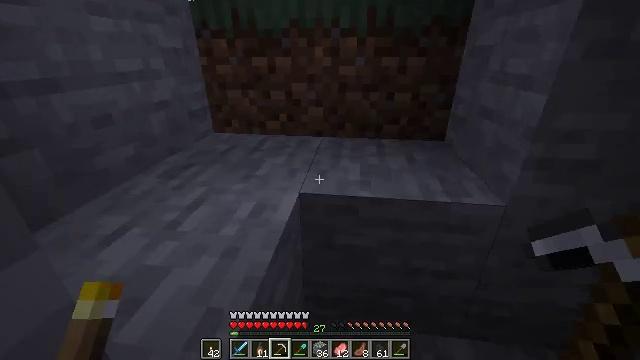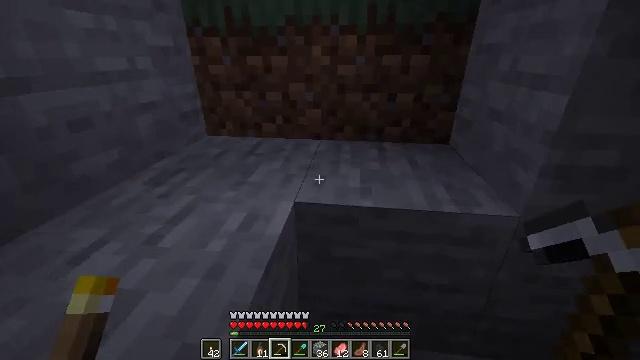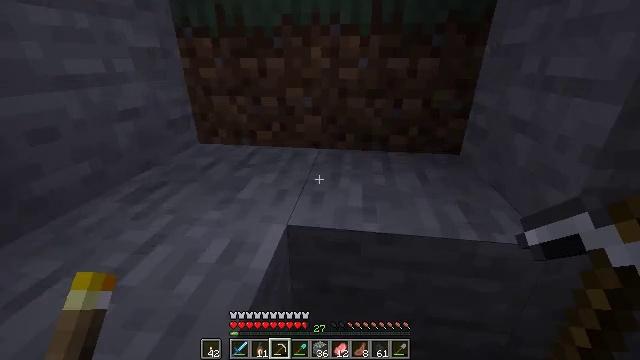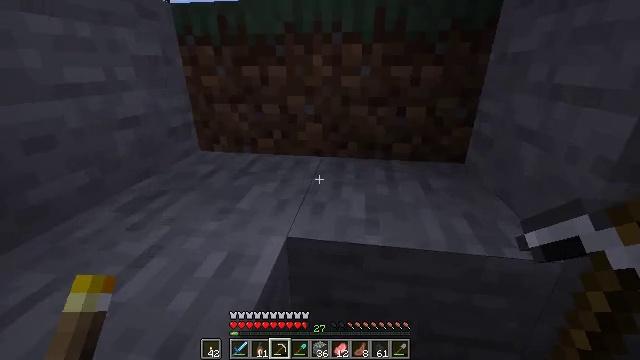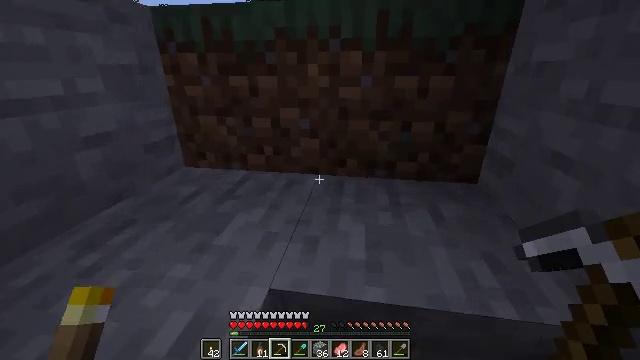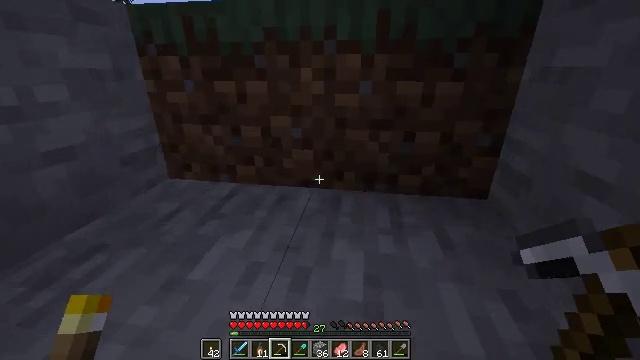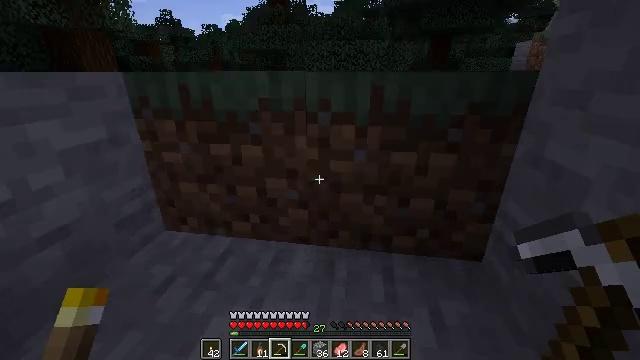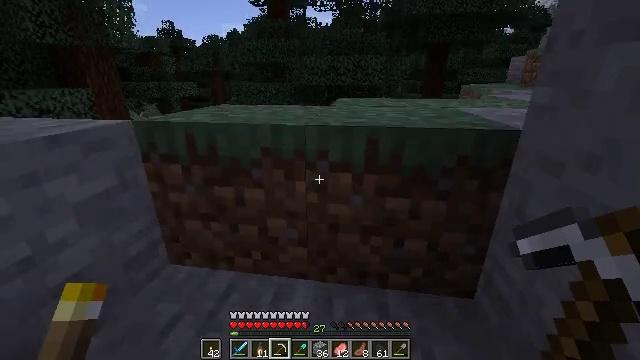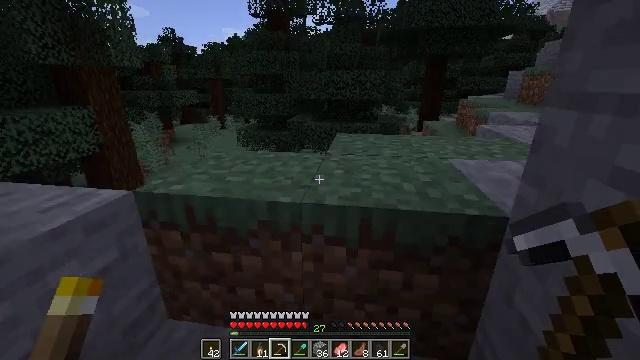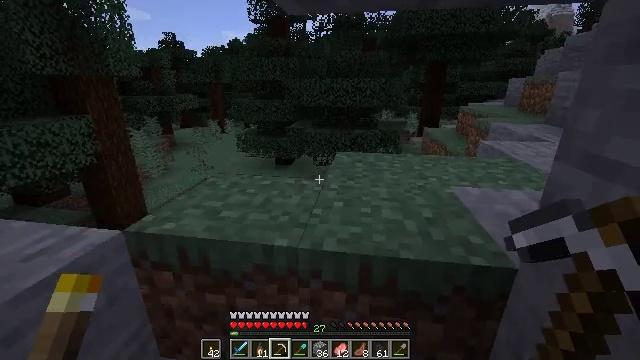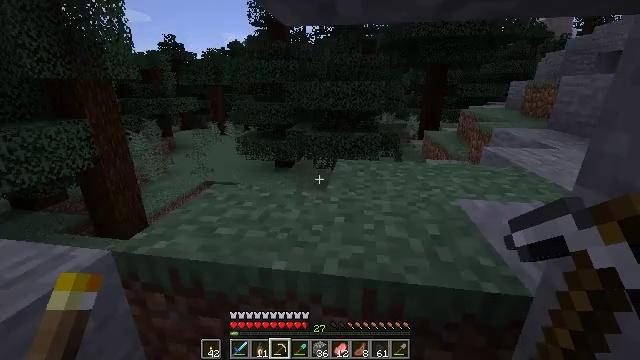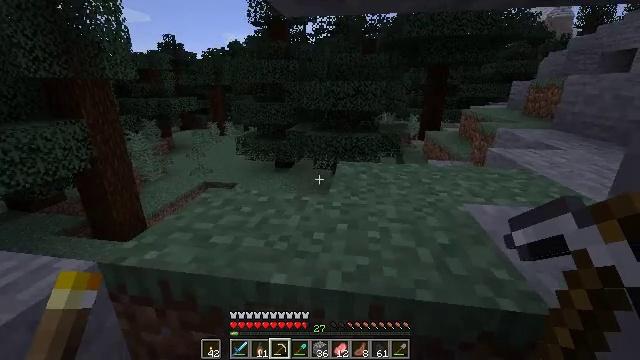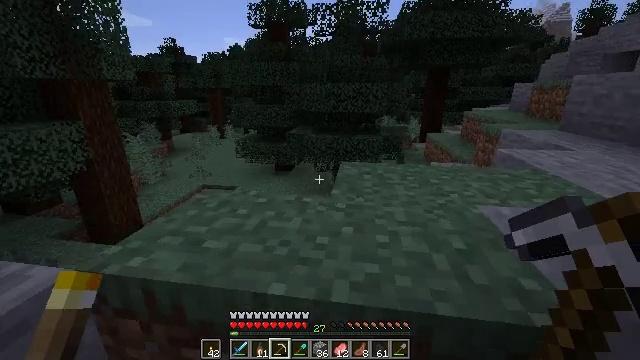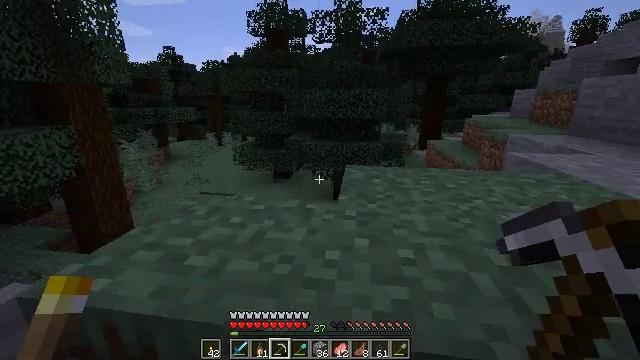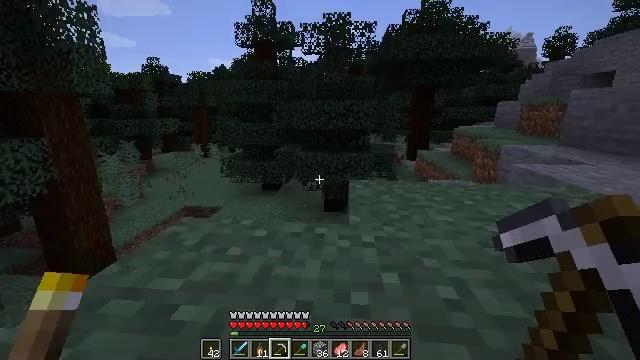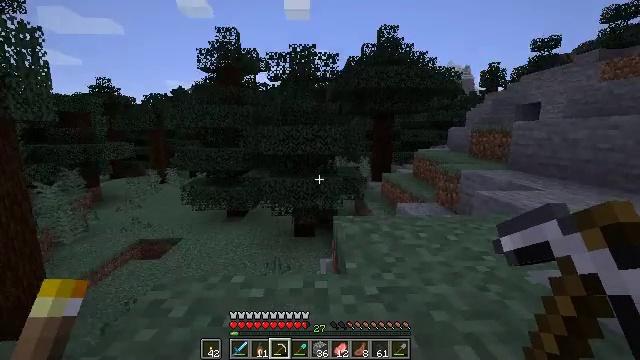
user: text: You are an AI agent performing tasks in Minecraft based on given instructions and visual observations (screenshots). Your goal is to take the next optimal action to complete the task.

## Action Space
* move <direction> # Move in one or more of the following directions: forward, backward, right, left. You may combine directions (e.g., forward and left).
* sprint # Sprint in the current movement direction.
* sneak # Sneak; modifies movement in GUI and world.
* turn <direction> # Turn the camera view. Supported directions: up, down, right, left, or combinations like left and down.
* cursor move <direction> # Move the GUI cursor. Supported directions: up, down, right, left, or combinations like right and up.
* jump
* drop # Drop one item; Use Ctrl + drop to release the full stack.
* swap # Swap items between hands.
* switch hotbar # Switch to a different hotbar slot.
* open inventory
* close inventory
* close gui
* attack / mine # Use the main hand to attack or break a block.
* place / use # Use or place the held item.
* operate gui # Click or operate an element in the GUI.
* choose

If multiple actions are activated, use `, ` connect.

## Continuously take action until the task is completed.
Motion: motion action
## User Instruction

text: Destroy the spruce leaves to get sticks and saplings.
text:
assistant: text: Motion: move forward and move left
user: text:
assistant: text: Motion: move forward and move left
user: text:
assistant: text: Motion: move forward and move left, turn up
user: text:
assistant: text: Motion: move forward
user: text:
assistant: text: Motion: move forward
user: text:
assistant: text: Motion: move forward, jump
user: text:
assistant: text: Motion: move forward, turn up, jump
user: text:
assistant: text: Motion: move forward, jump
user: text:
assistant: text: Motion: move forward and move left, jump
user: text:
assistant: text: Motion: move forward and move left
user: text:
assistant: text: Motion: move forward and move left
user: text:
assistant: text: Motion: move forward and move left
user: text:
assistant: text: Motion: move forward and move left, turn up
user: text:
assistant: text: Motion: move forward and move left, turn right and up
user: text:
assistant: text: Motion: move forward and move left, turn right and up, jump
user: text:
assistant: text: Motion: move forward and move left, turn right and up, jump
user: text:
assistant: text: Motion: move forward, turn right and up, jump
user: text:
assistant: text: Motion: move forward, jump
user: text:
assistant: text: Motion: move forward and move left
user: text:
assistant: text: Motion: move forward and move left, turn right
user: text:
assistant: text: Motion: move forward and move left, turn right
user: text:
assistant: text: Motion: move forward and move left, turn right and up
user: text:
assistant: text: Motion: move forward, turn right
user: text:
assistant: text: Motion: move forward, turn right
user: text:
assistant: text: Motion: move forward, turn right
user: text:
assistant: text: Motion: move forward
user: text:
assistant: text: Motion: move forward
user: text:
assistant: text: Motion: move forward, sprint, turn left
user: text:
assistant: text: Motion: move forward, sprint, turn left
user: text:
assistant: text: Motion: move forward and move left, sprint, turn left